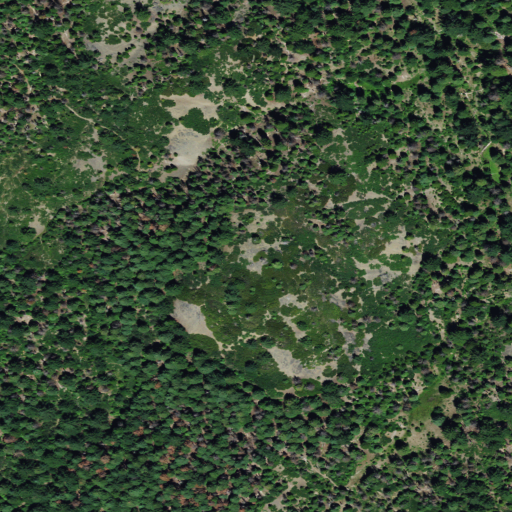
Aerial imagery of mountain in California named Board Camp Butte containing evergreen forest, shrub, open development, low intensity development, mixed forest, deciduous forest, and medium intensity development